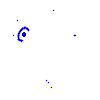
Particle: electron